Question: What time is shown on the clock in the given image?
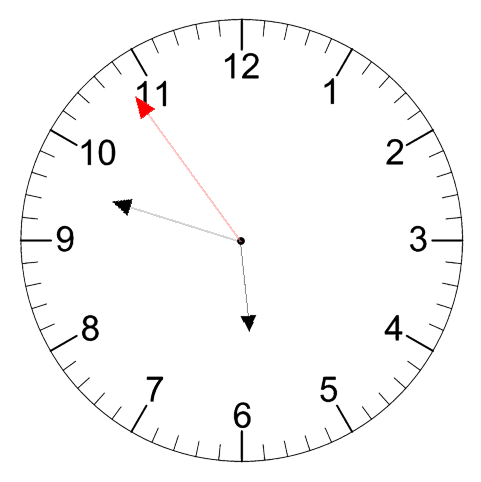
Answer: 05:47:54